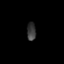
Tissue: lung
Cell type: Endothelial cells
Senescence score: 0.5493
Nuclear area (px): 161
Mean DAPI intensity: 55.944